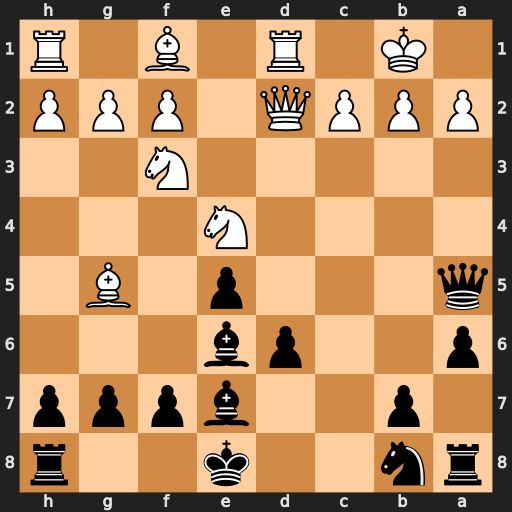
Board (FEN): rn2k2r/1p2bppp/p2pb3/q3p1B1/4N3/5N2/PPPQ1PPP/1K1R1B1R
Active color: b
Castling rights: kq
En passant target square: -
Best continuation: Qxa2+ Kc1 Qa1#